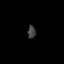
Tissue: lung
Cell type: Epithelial cells
Senescence score: 0.17
Nuclear area (px): 102
Mean DAPI intensity: 63.118